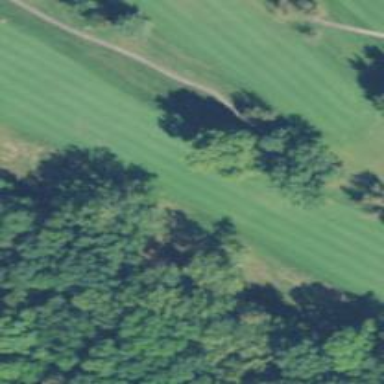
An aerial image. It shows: View of golf hole.